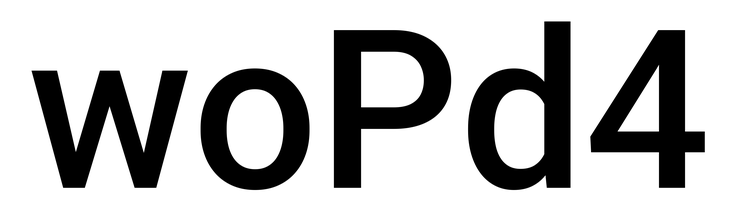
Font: Roboto_Medium